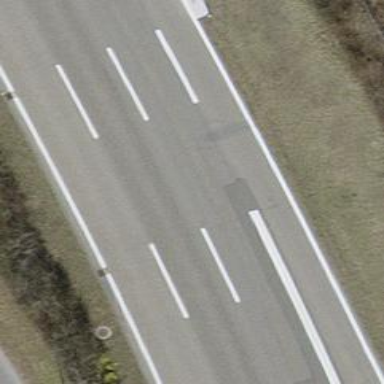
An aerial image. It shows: Asphalt motorway link.